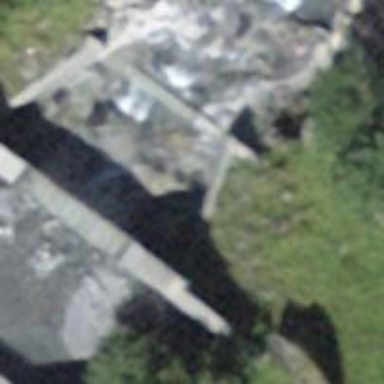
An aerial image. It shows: Retaining wall.